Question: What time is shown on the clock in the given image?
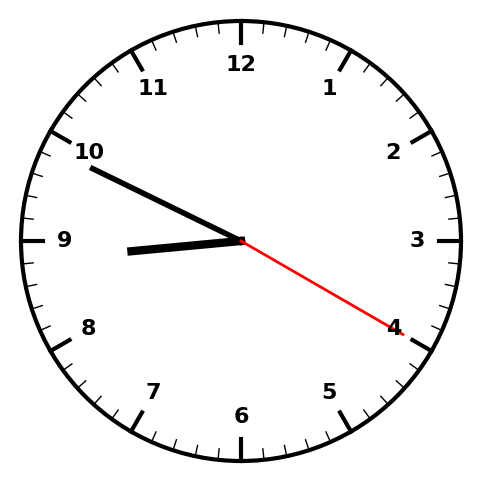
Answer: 08:49:20